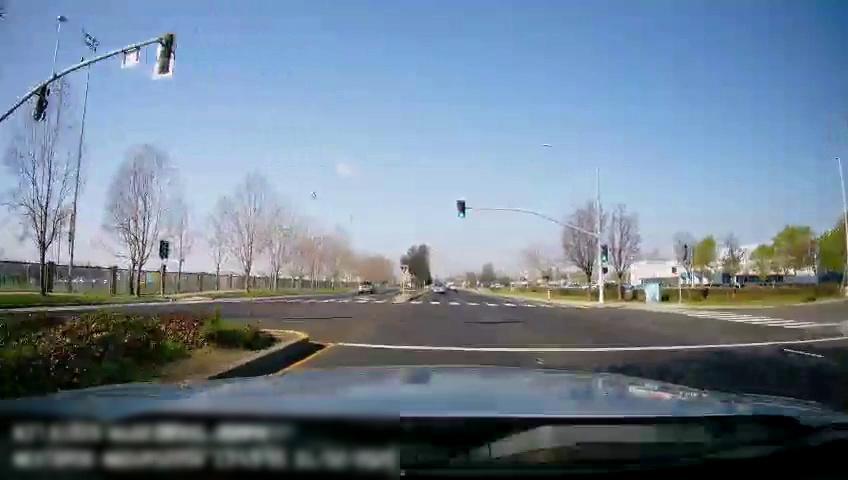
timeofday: Day
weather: Sunny
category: Drivable Space
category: Drivable Space
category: Vehicles | SUV
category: Vehicles | Car
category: Lanes | Current Lane
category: Lanes | Current Lane
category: Lanes | Current Lane
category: Lanes | Alternate Lane
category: Traffic | Lights
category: Traffic | Lights
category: Traffic | Lights
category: Traffic | Lights
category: Traffic | Lights
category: Traffic | Lights
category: Traffic | Lights
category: Traffic | Signs